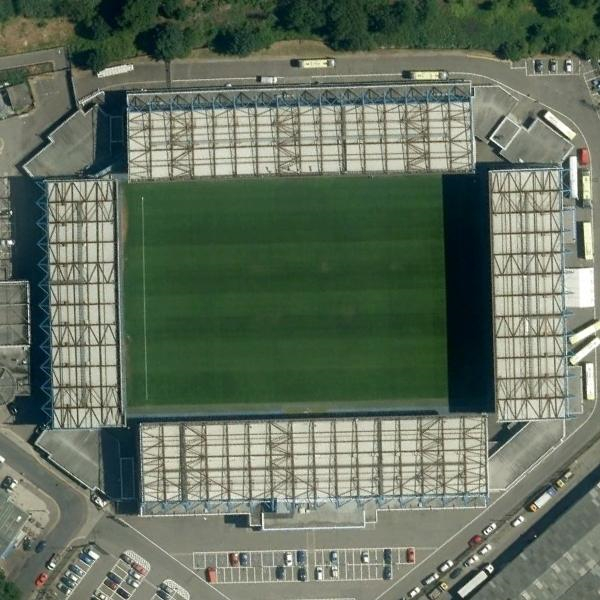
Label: Stadium